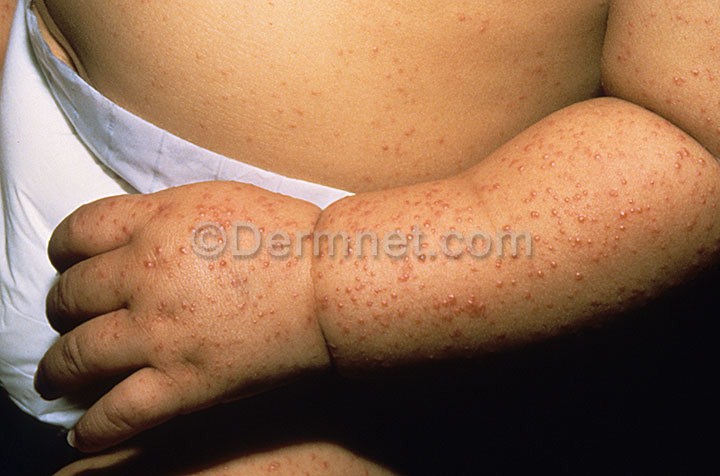
Disease: Exanthems and Drug Eruptions